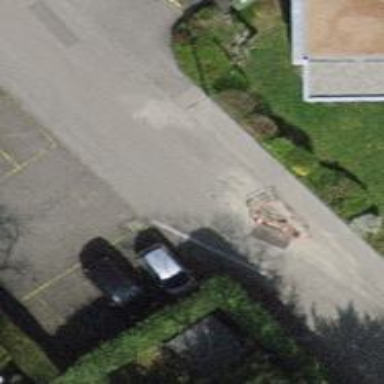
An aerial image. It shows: Asphalt parking aisle road.